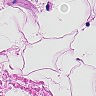
Metastatic tissue present: no